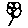
Label: flower